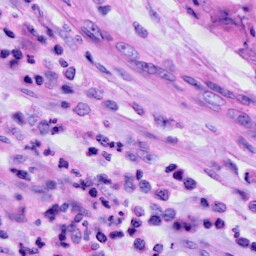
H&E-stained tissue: Cervix